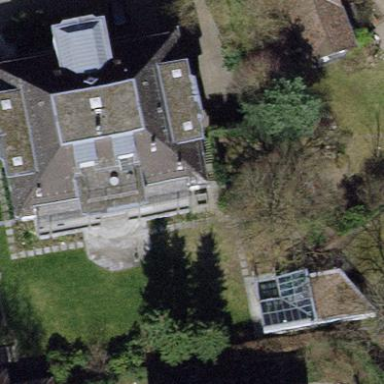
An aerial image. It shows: Building with tiled roof.